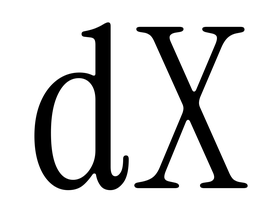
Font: InstrumentSerif-Regular